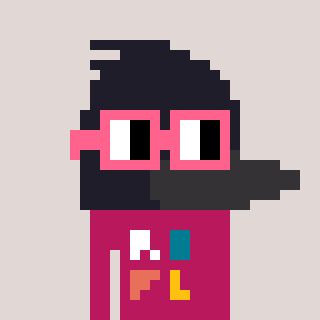
a pixel art character with square pink glasses, a raven-shaped head and a darkpink-colored body on a warm background